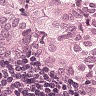
Metastatic tissue present: yes